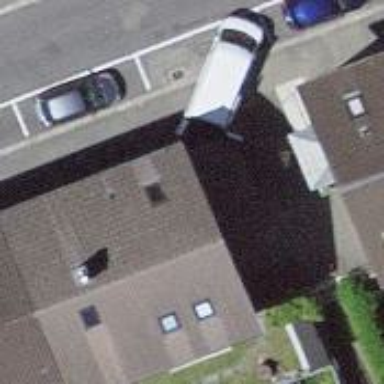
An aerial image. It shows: Residential building with flat roof.